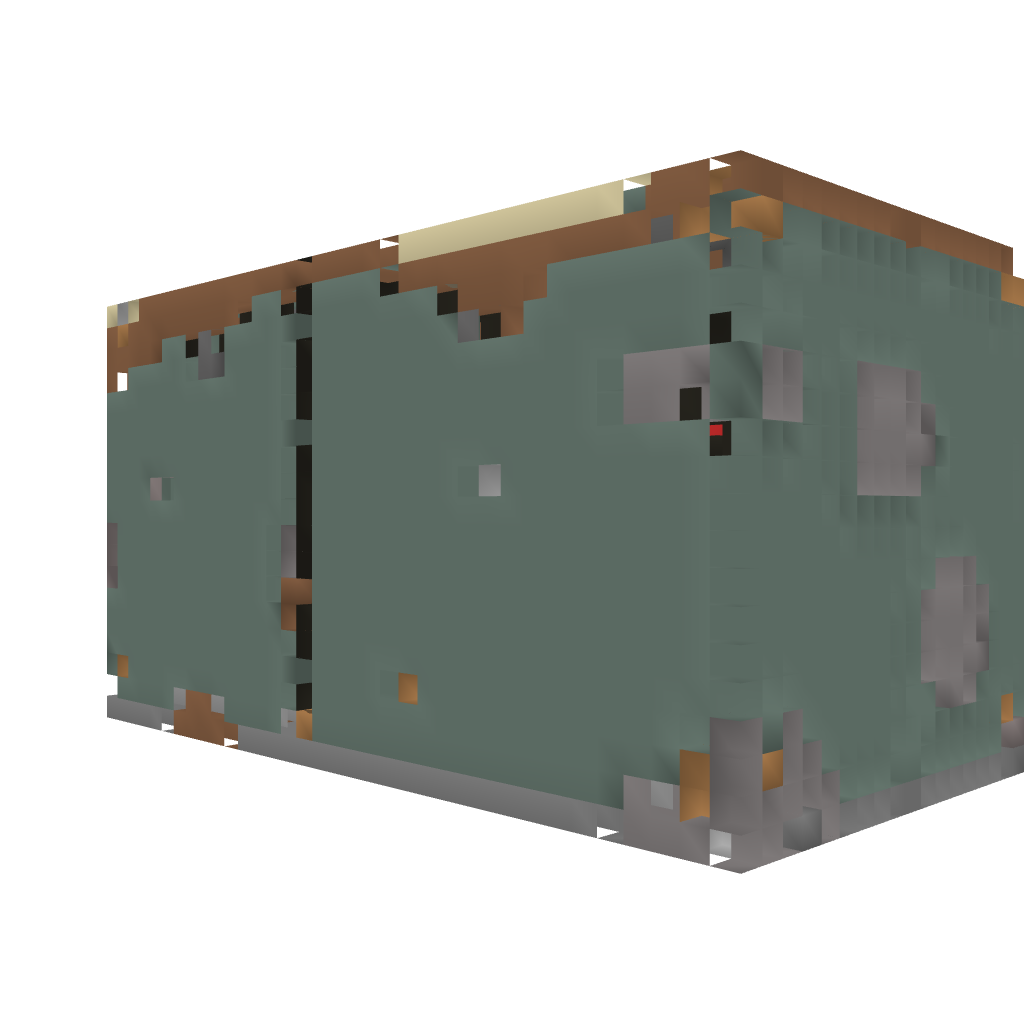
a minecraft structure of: Underground Witches Garden